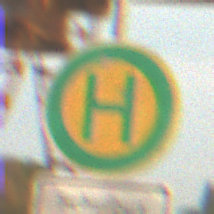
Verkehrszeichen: Haltestelle
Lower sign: ZeitangabenMitBeschraenkungAufWochentage5
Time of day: SunriseSunset
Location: Outdoor (Suburban)
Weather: PartlyCloudy
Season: NotSpecified
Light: Natural